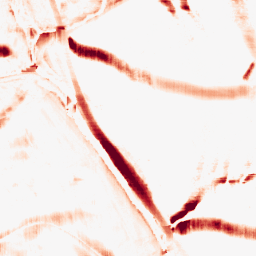
Category: morphological
Decomposition family: morphological_rect
Decomposition parameters: operation: opening
width: 20
height: 20
Upsampling method: sinc_blackman
Upsampling parameters: scale: 4
kernel_size: 8
Upsampling scale: 4